Field crop: maize
Growth stage: 2
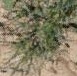
Species: salsola